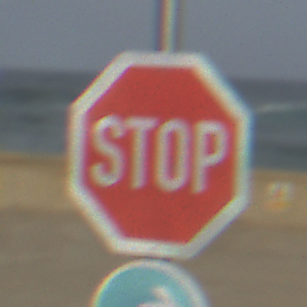
Verkehrszeichen: Stop
Zusatzzeichen unten: VorgeschriebeneFahrtrichtungRechts
Umgebung: Outdoor, Suburban
Tageszeit: MorningAfternoon
Wetter: PartlyCloudy
Licht: Natural
Jahreszeit: NotSpecified
Kontrast: HighContrast